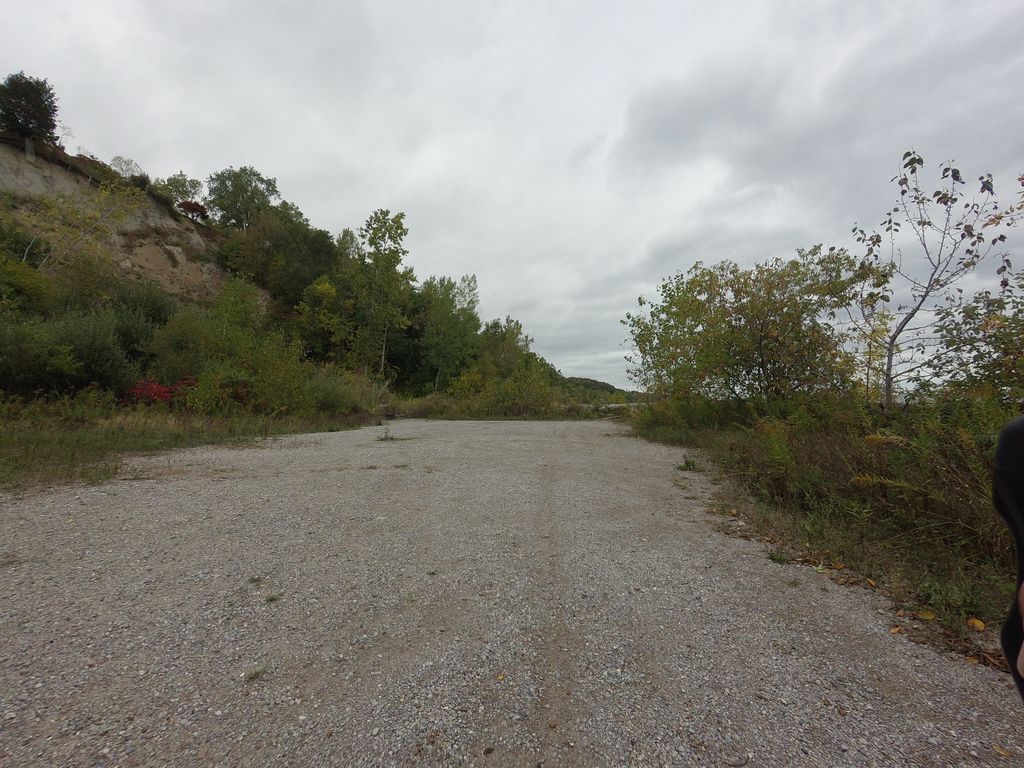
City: toronto